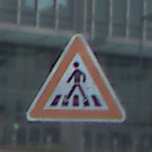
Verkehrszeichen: FussgaengerueberwegRechts
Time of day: MorningAfternoon
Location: Outdoor (Urban)
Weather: PartlyCloudy
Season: NotSpecified
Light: Natural